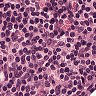
Metastatic tissue present: no